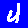
Digit: 4